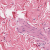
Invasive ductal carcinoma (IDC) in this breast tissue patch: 0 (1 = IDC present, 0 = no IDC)